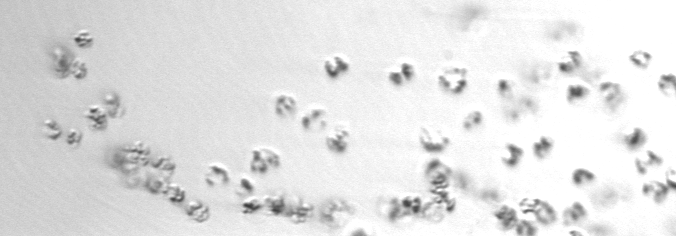
Label: Phaeocystis